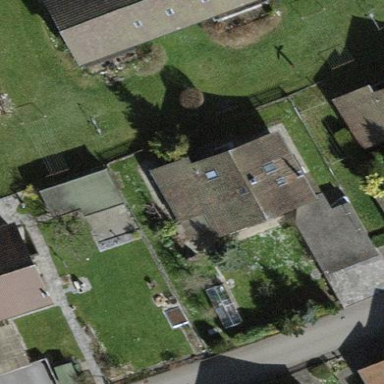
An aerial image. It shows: Simple house.